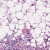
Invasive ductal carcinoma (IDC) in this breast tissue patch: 0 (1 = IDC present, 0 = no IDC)